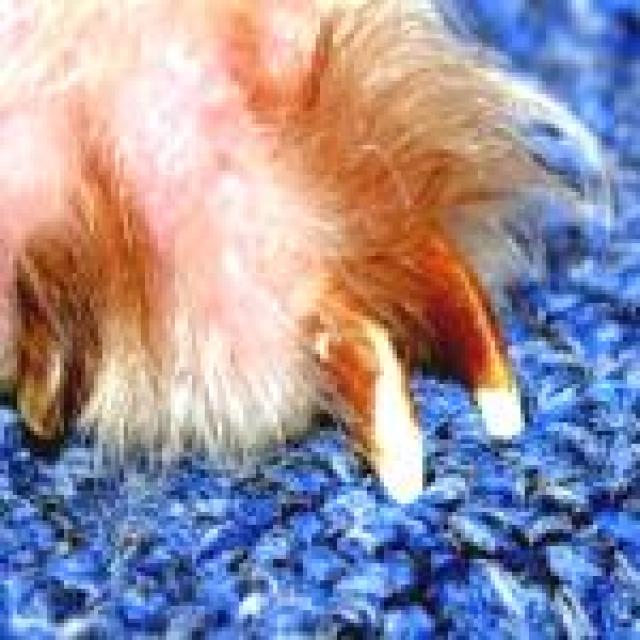
Canine fungal skin infection — characterized by alopecia, scaling, crusting, and circular lesions. Common agents include Malassezia and Candida species.